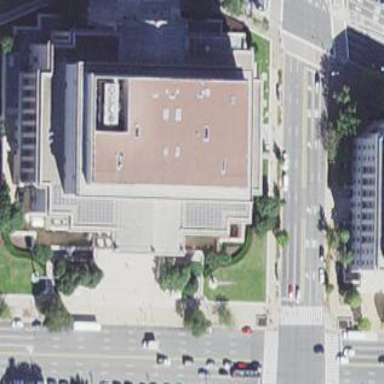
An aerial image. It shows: Building part with flat roof.